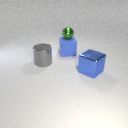
large blue metal cube to the right of large gray metal cylinder